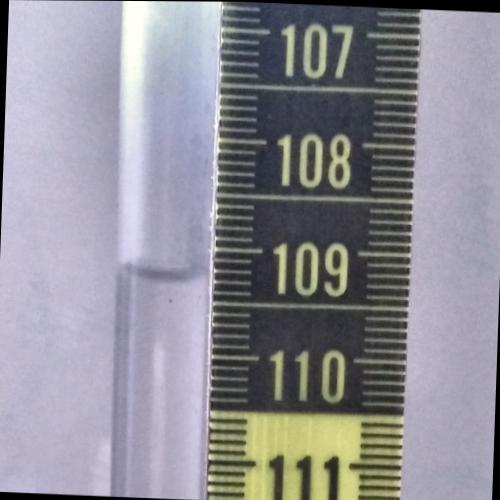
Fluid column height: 109.3 cm